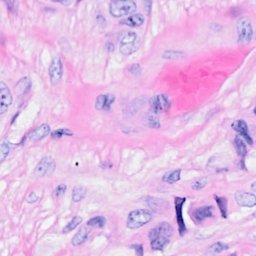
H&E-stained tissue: Breast